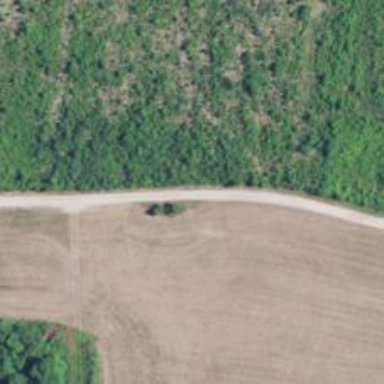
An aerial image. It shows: Driveway leading to service road.